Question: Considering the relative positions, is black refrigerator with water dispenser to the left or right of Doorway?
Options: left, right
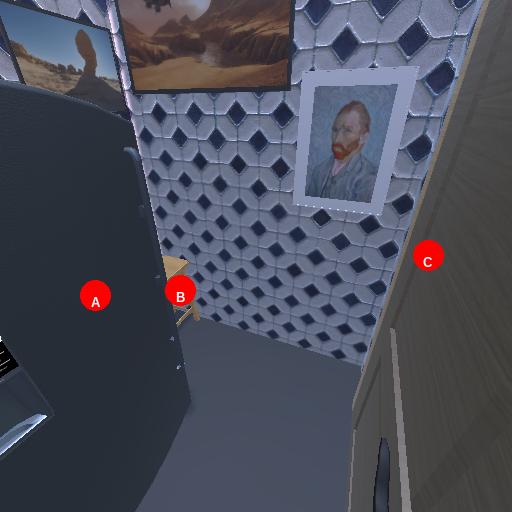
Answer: left